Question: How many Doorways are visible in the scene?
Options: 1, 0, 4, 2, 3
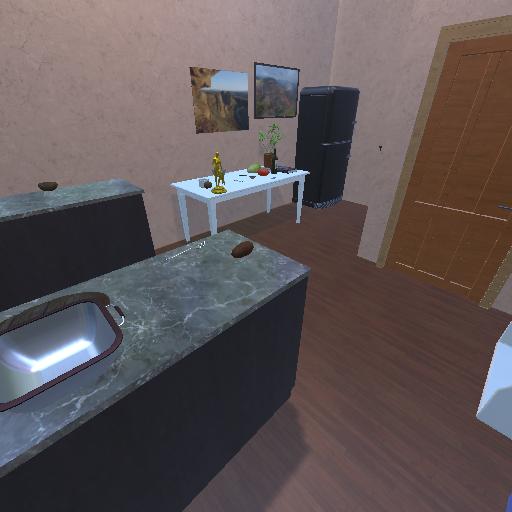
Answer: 1